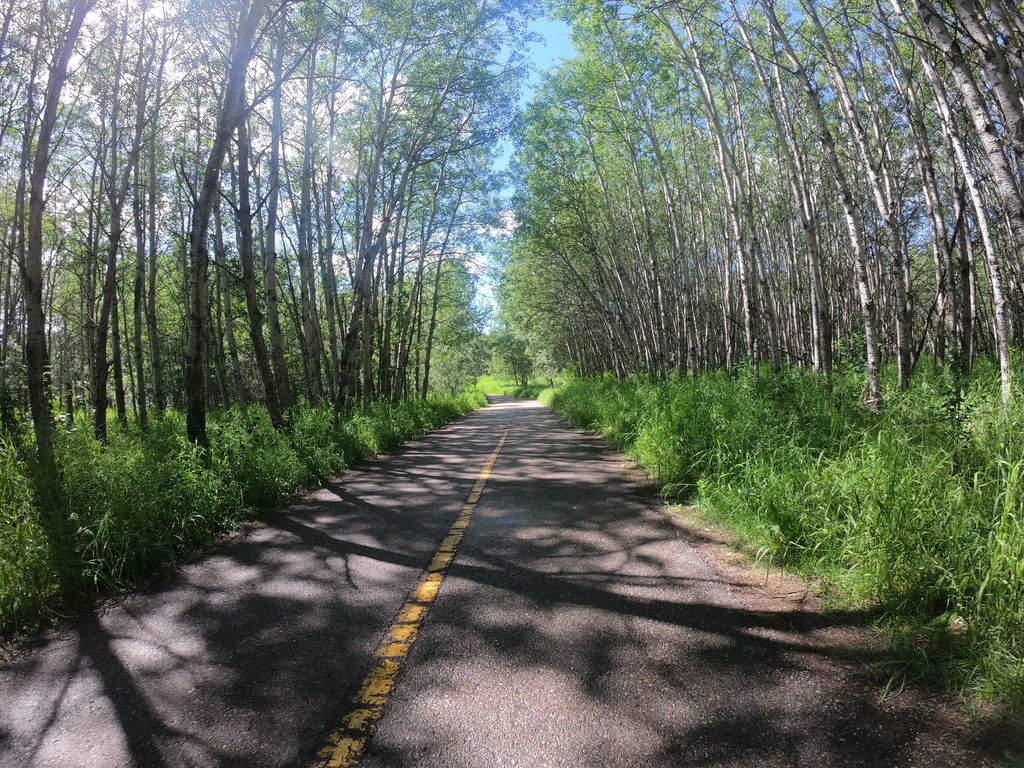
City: calgary